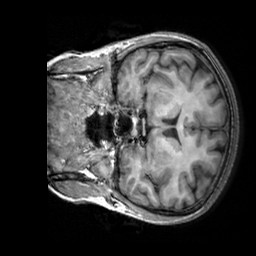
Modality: T1w
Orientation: coronal
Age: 34
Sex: female
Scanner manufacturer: siemens
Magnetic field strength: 3 T
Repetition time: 2.3 s
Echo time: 0.00303 s